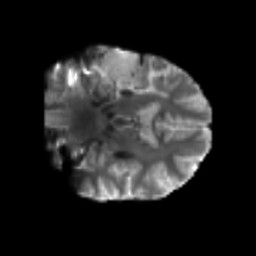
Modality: T2w
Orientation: coronal
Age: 58
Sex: male
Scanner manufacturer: siemens
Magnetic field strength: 3 T
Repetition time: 4.5 s
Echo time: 0.103 s